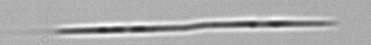
Label: Pseudo-nitzschia